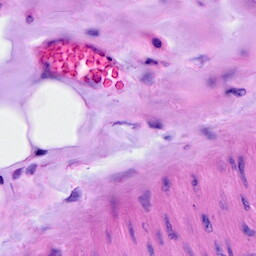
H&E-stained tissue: Breast